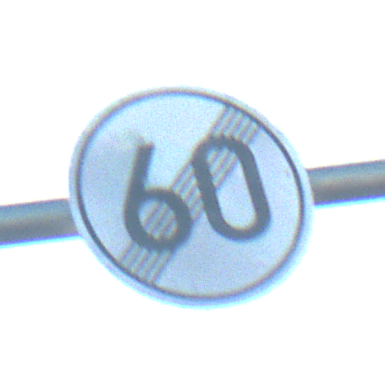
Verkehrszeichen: EndeGeschwindigkeit60
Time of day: MorningAfternoon
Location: Outdoor (Urban)
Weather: Clear
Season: NotSpecified
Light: Natural